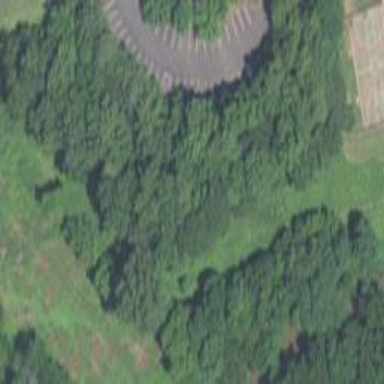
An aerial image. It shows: Mixed woodland with variety of leaf types and cycles.